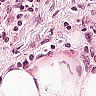
Metastatic tissue present: yes